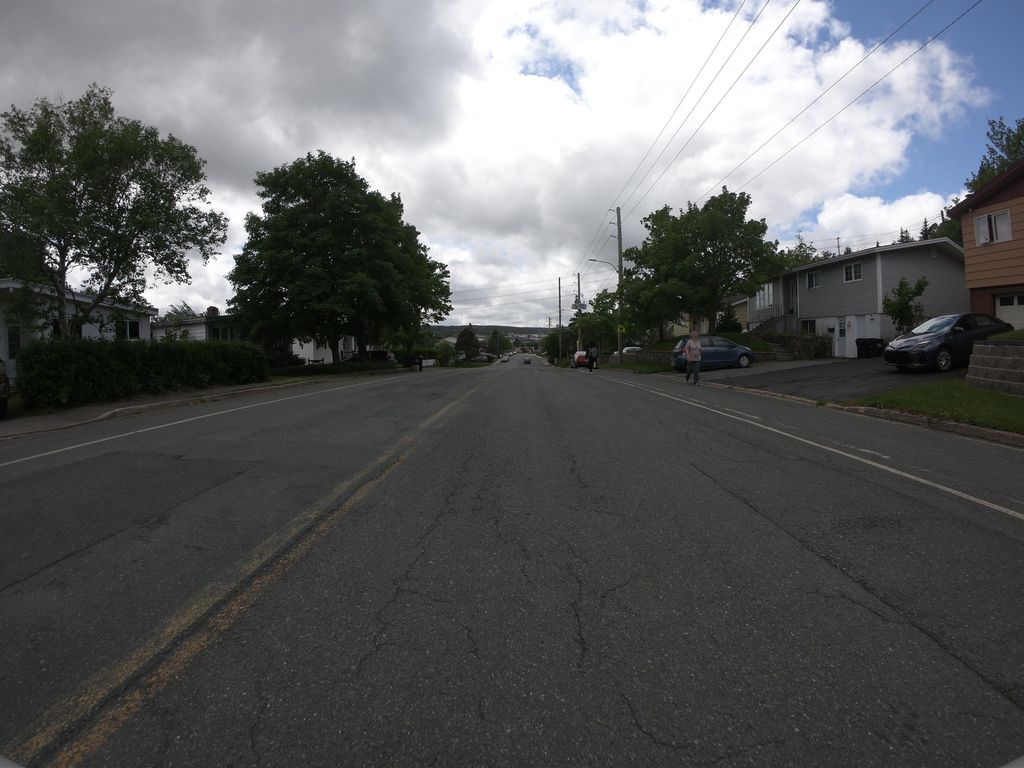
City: st_johns